Question: I got this flowchart from a book on C.

I get the differences between headers and libraries, however in my understanding shouldn't header files be the code before compilation and not library files.I still don't understand this flowchart 100%. Is it wrong or am I the one wrong here?
EDIT: The name of the book is "Introduction to C Programming" by "Reema Thareja"
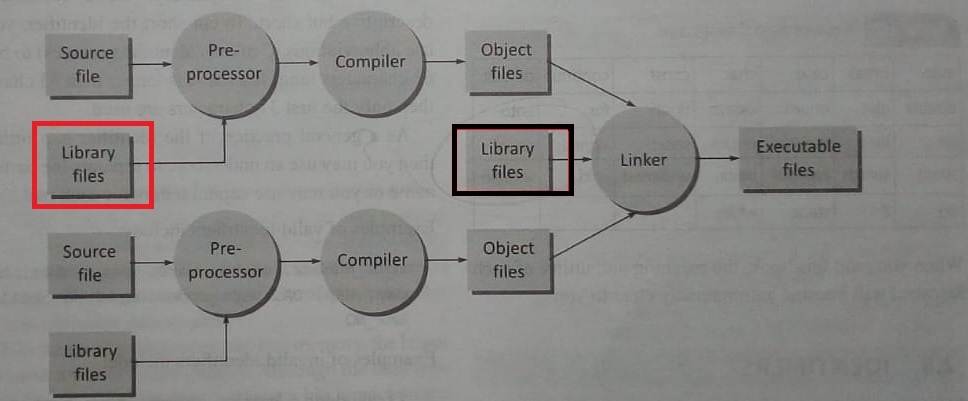
Answer: It looks like you are right: the ones in red (the one below too) should be header files.